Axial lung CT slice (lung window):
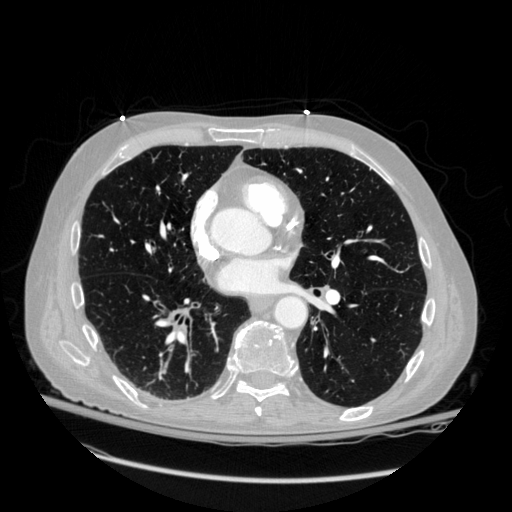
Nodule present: no